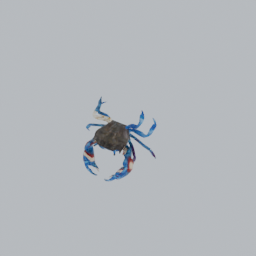
Label: animals